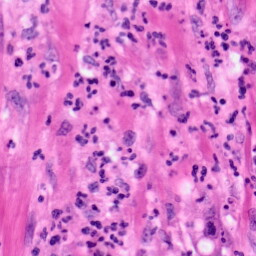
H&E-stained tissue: Pancreatic